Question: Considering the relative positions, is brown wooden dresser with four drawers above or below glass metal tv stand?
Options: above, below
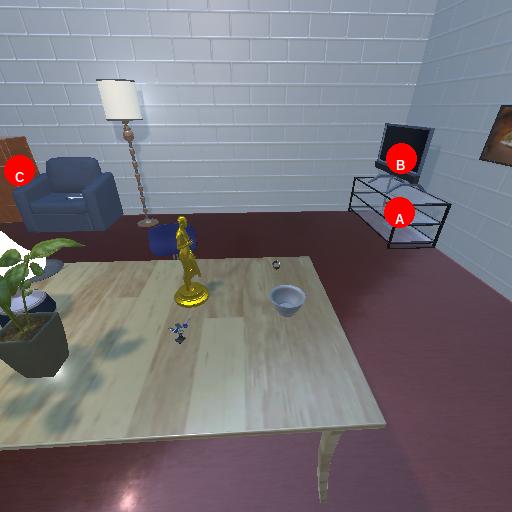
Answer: above